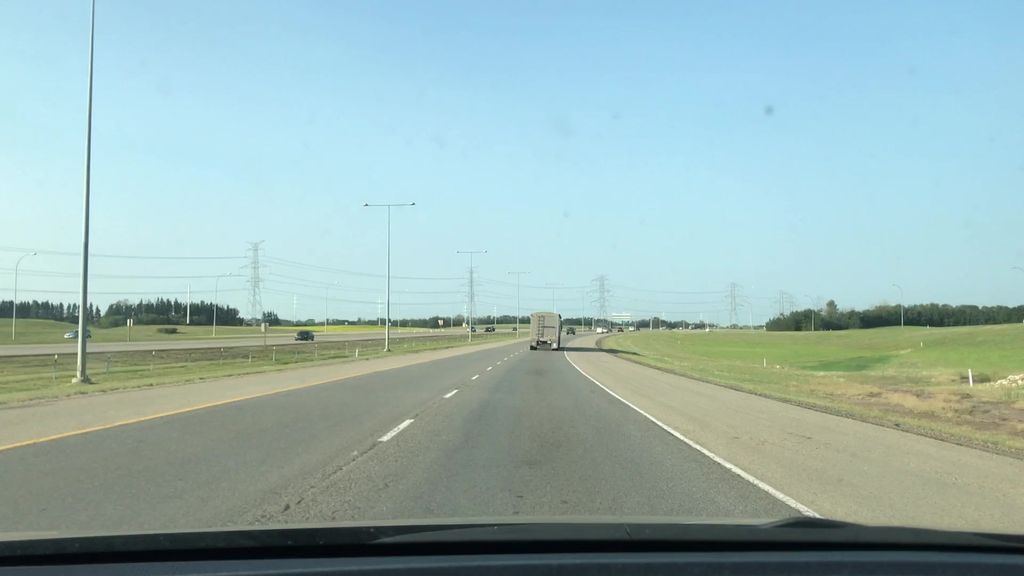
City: edmonton